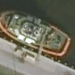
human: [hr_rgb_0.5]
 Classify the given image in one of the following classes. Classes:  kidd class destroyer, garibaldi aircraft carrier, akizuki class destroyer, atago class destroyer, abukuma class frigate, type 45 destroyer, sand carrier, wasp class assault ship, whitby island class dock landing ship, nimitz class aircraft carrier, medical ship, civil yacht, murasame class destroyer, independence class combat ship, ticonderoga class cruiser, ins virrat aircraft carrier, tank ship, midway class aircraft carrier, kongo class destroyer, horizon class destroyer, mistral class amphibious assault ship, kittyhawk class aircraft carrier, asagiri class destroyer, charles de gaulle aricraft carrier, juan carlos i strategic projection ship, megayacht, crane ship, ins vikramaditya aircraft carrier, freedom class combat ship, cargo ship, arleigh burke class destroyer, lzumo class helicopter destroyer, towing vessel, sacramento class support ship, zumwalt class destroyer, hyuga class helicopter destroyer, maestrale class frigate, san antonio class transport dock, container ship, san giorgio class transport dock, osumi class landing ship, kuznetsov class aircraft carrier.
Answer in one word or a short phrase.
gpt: Towing vessel